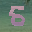
Label: 5